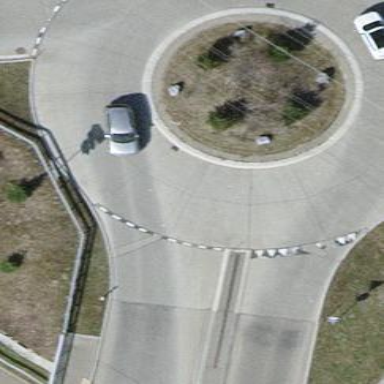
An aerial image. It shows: Secondary road with concrete surface leading to roundabout.